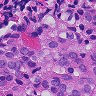
Metastatic tissue present: yes